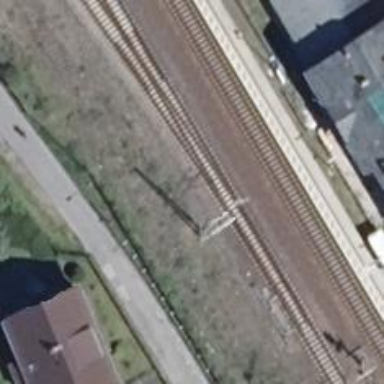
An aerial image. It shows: Railway switch with the turnout side on the left.